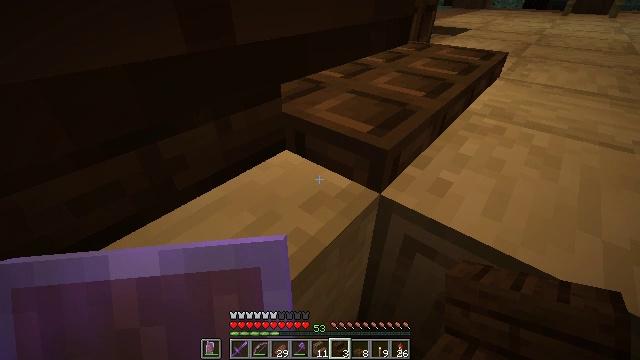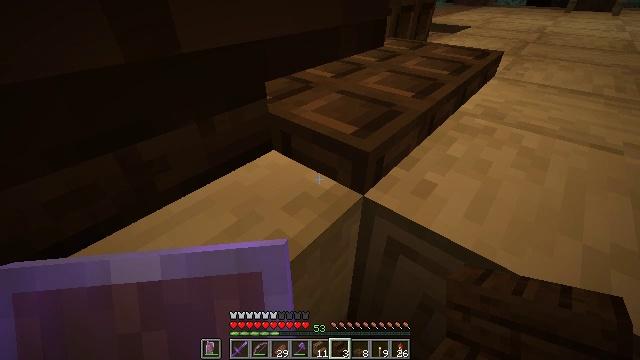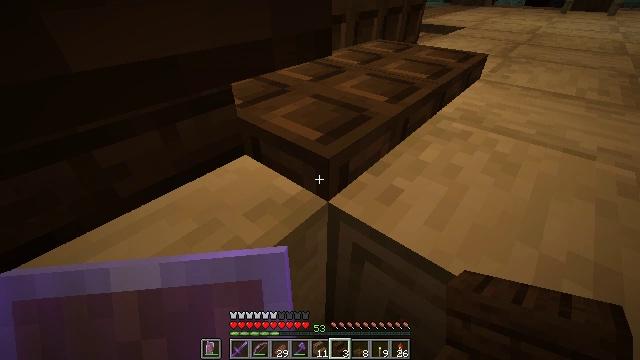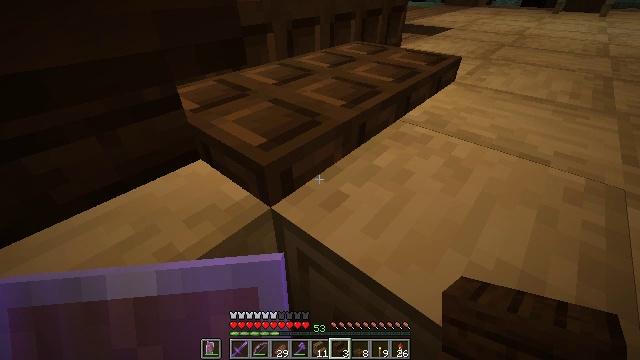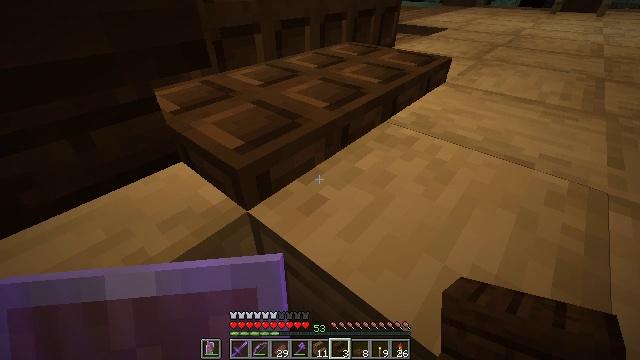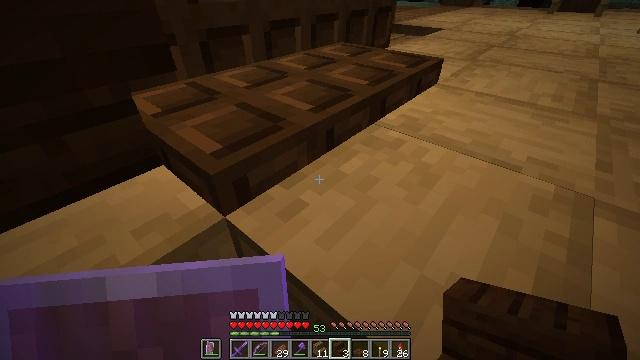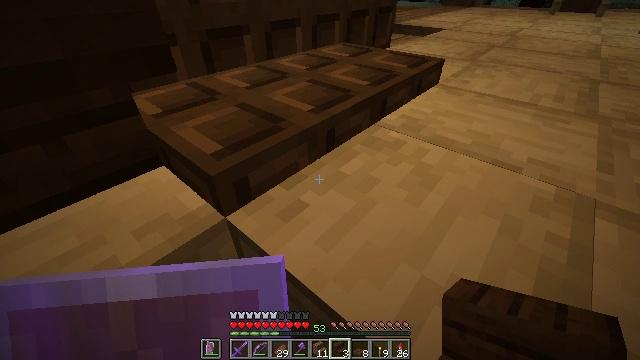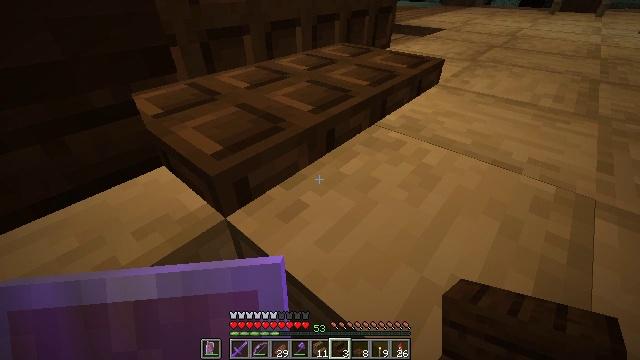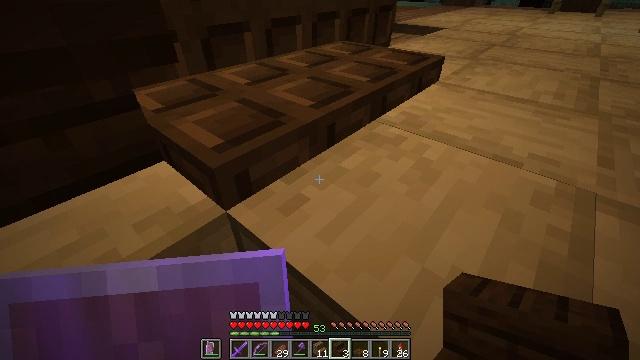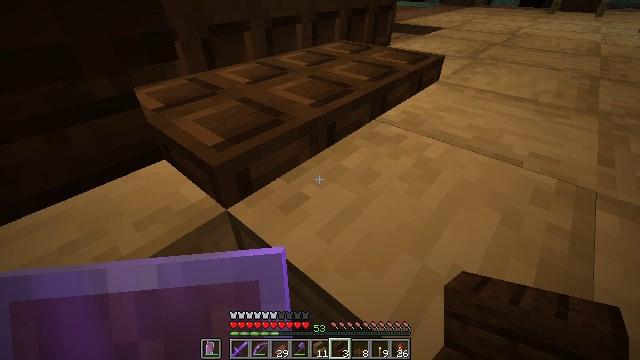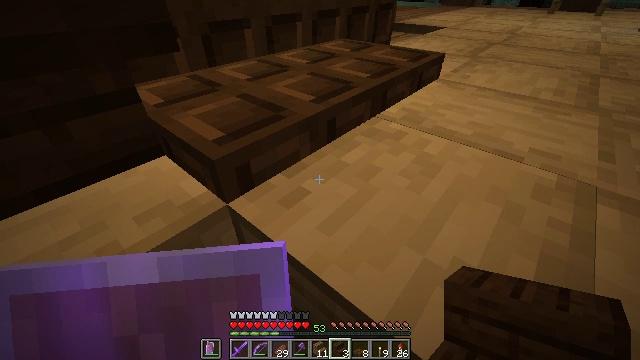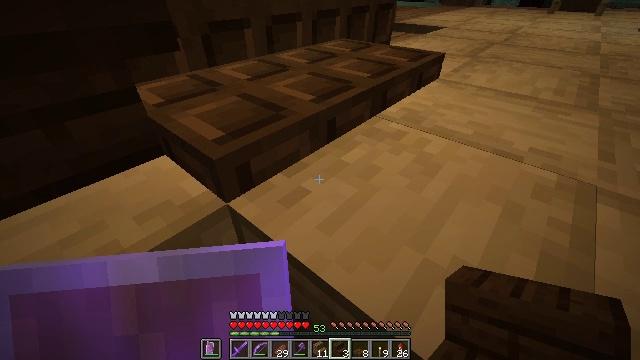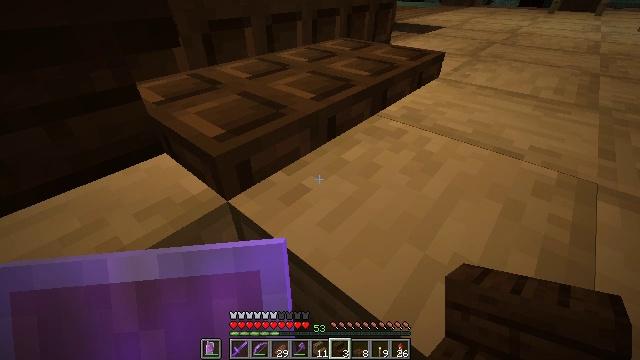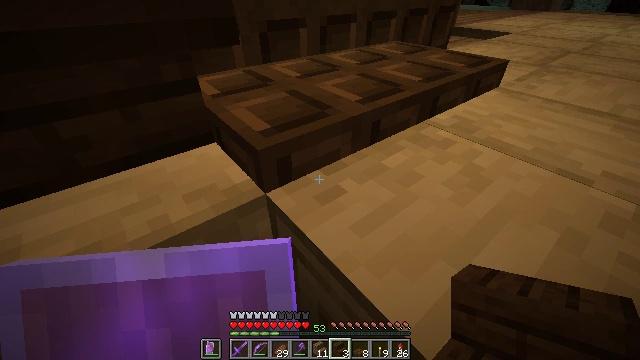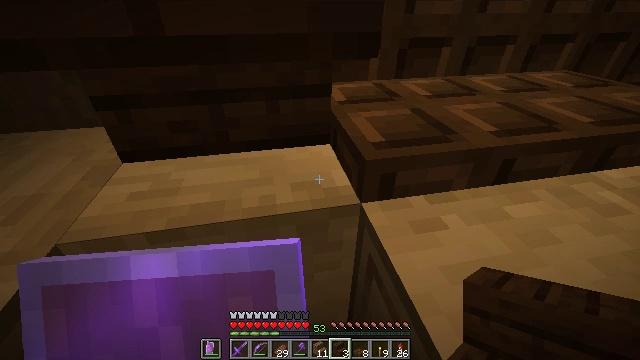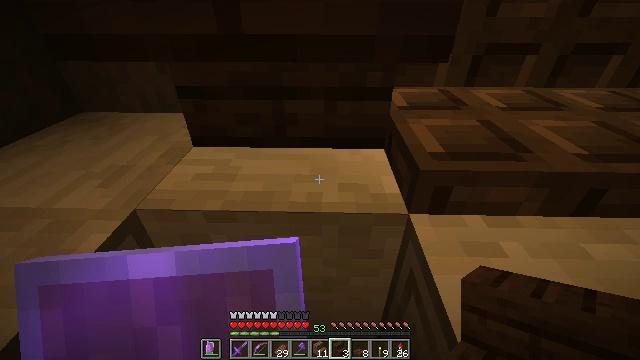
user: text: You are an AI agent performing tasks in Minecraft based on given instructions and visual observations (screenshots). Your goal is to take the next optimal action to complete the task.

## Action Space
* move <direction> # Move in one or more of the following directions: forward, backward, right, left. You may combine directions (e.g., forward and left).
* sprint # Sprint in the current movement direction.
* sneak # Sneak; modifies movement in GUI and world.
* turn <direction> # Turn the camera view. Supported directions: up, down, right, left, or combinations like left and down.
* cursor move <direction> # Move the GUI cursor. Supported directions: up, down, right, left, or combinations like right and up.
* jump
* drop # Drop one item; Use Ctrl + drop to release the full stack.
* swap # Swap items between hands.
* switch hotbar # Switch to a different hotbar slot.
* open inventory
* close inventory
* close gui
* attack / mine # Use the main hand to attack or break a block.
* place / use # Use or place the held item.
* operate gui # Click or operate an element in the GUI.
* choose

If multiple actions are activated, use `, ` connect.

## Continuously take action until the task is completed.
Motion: motion action
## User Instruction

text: Chop down the stripped oak log.
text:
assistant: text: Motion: move right
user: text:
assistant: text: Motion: move right
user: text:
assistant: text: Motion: move right
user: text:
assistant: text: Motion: move right
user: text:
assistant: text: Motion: move right
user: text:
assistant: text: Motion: move right
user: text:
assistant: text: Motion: move right
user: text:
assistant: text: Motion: no_op
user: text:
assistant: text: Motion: no_op
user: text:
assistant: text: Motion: no_op
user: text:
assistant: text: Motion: no_op
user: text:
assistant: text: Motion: no_op
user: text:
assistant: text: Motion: turn left
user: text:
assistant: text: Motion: turn left and up
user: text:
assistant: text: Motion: turn left
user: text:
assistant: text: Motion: no_op
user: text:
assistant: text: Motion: turn left
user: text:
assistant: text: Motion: turn left and down
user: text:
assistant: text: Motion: turn left and down
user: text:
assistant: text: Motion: turn left and down
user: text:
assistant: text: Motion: turn left
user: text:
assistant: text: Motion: no_op
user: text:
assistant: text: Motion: turn left and up
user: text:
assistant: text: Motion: turn left and up
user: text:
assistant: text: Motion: turn left and up
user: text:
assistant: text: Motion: turn left
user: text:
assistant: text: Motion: turn left
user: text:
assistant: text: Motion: no_op
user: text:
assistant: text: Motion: no_op
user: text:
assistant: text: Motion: no_op